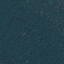
Land use / land cover: Forest